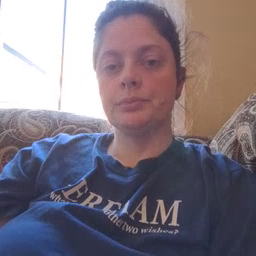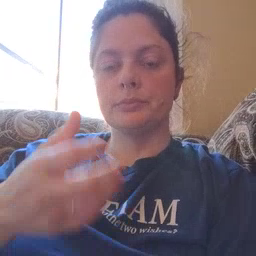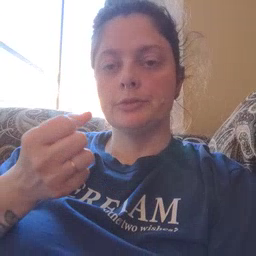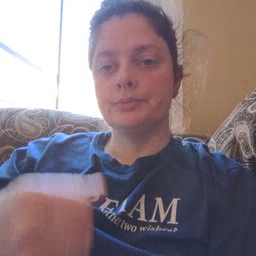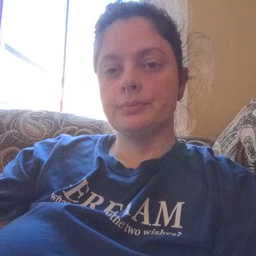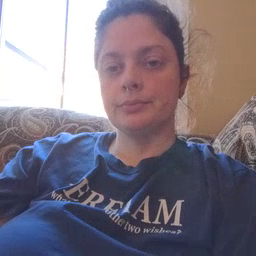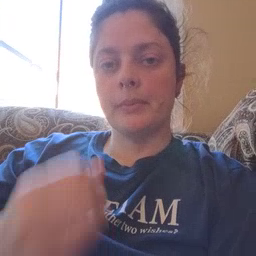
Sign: milk